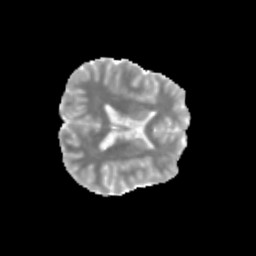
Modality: MD
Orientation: axial
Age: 11
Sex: male
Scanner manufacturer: siemens
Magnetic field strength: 3 T
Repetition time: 3.8 s
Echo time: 0.07 s